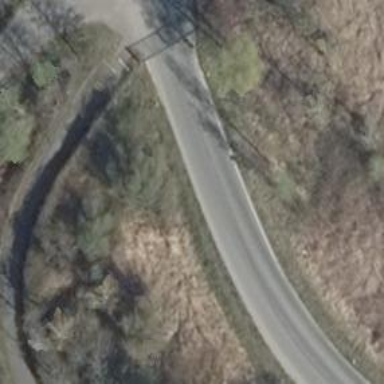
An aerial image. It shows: Paved driveway road for service vehicles.